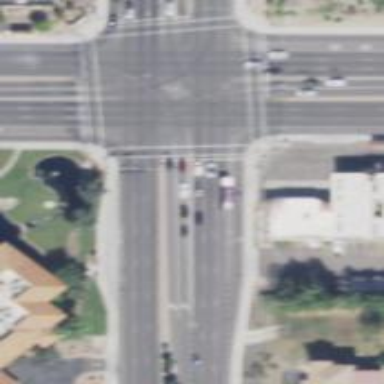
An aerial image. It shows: Solid stop line on the road.